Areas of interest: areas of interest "Campus Hospital of Shandong University of Finance and Economics"
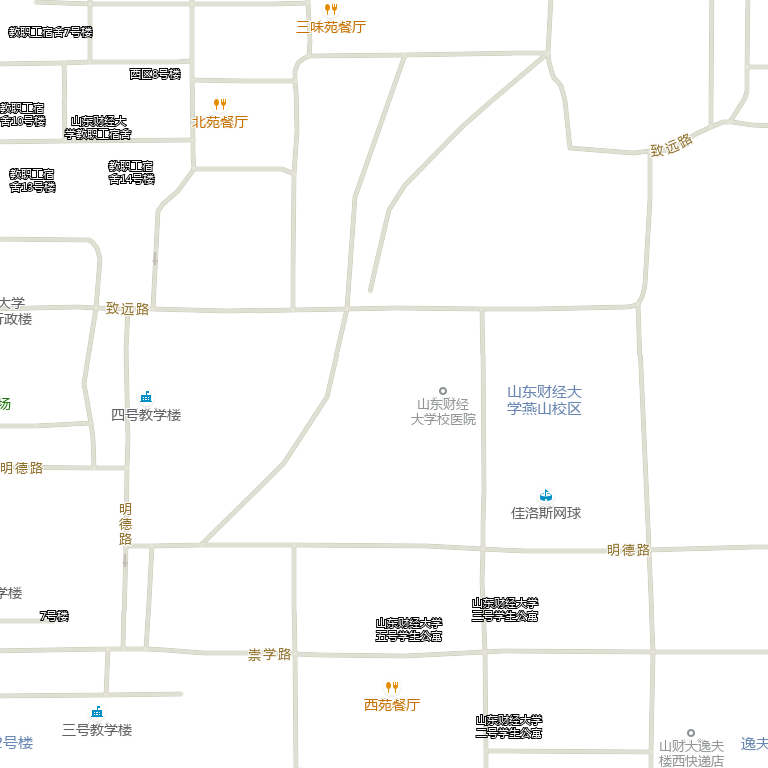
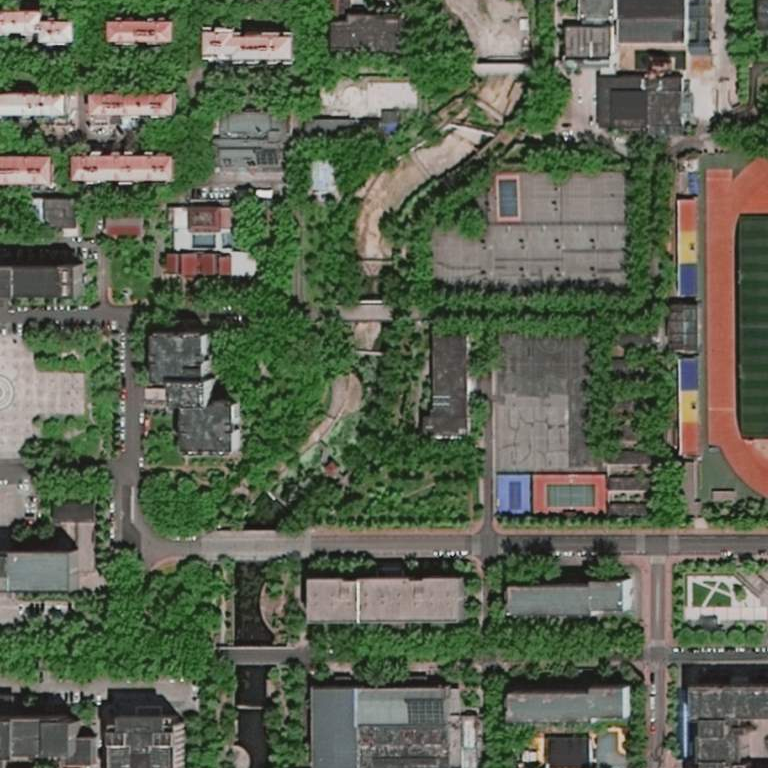